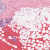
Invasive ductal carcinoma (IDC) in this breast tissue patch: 0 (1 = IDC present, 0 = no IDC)